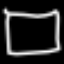
Label: square